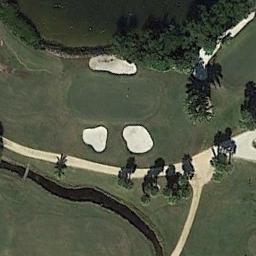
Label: golf_course